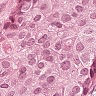
Metastatic tissue present: yes